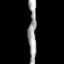
Tissue: prostate
Cell type: T cells
Senescence score: 0.3553
Nuclear area (px): 480
Mean DAPI intensity: 158.744